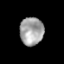
Tissue: lung
Cell type: Others
Senescence score: 0.1497
Nuclear area (px): 648
Mean DAPI intensity: 163.79